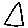
Label: triangle